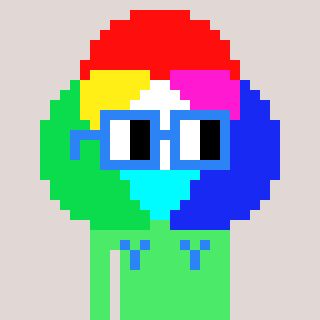
a pixel art character with square blue glasses, a color circle-shaped head and a teal-colored body on a warm background